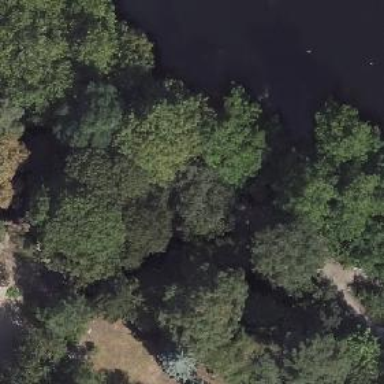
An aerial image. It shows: Broadleaved tree with lush leaves.